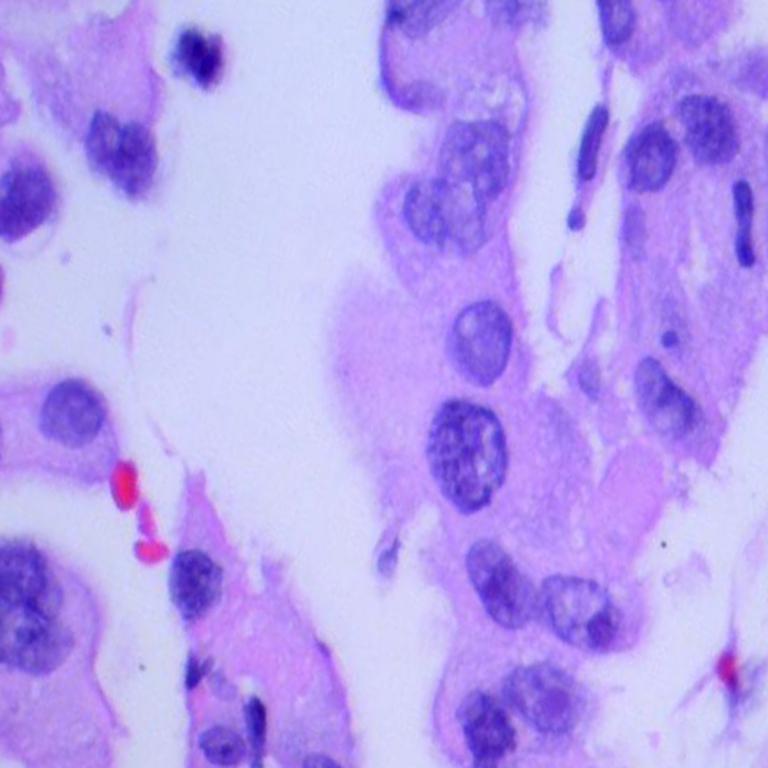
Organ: lung
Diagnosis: adenocarcinomas